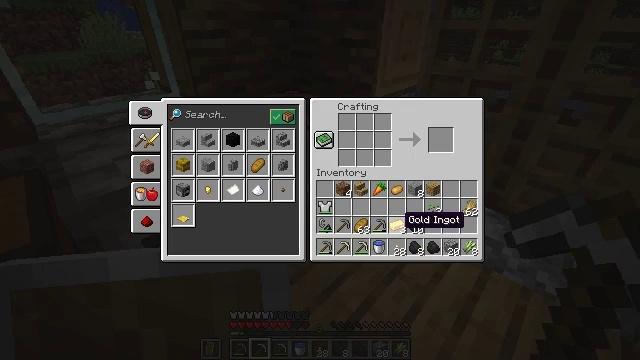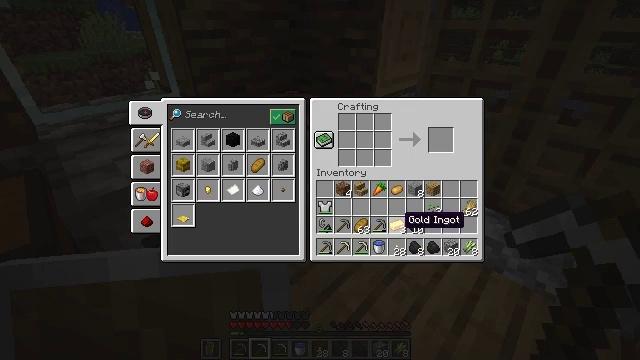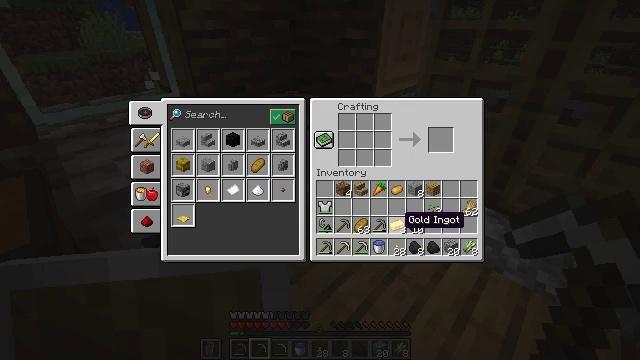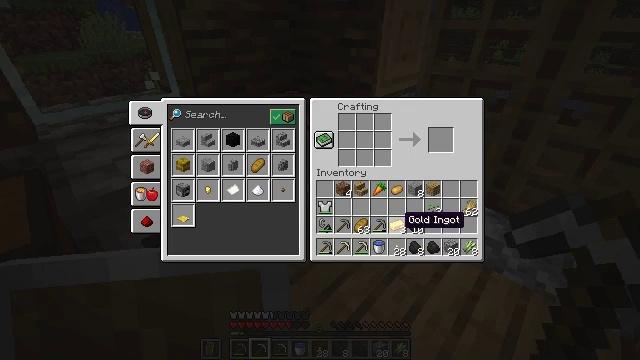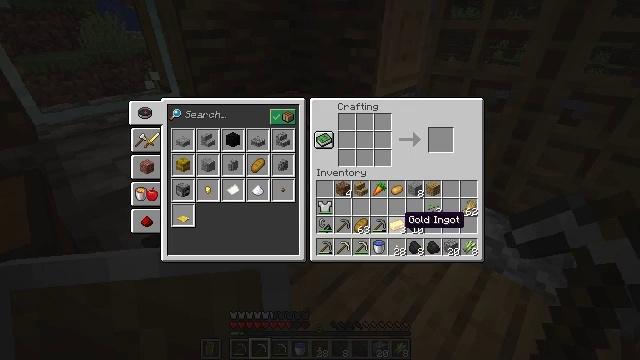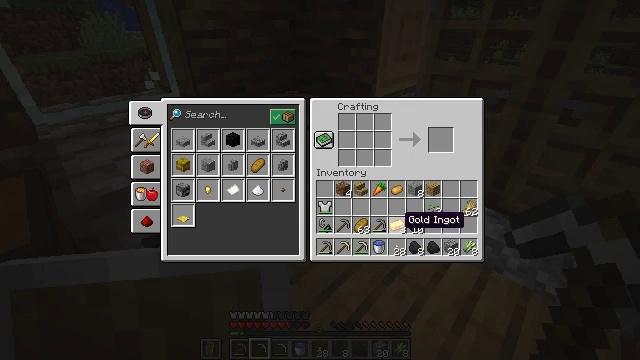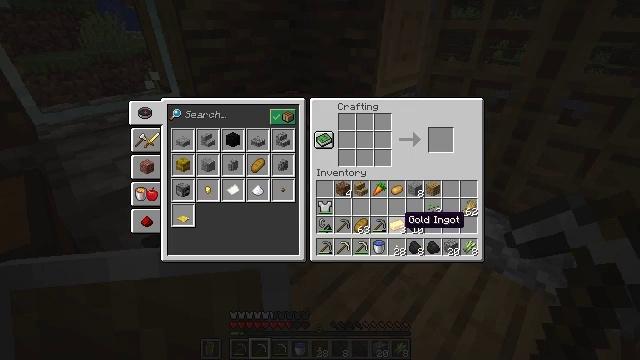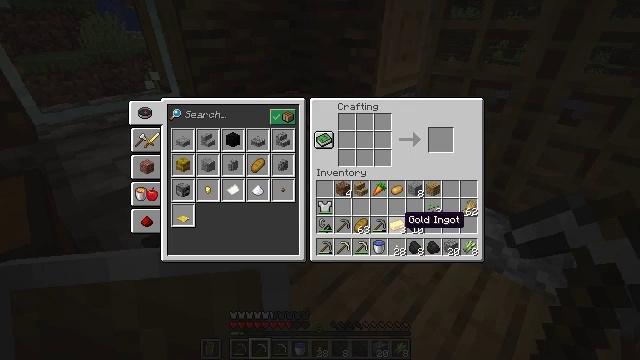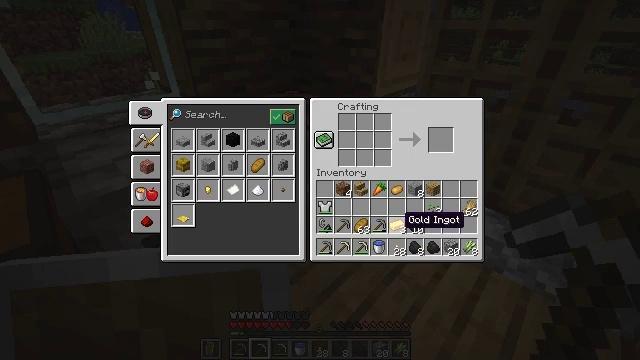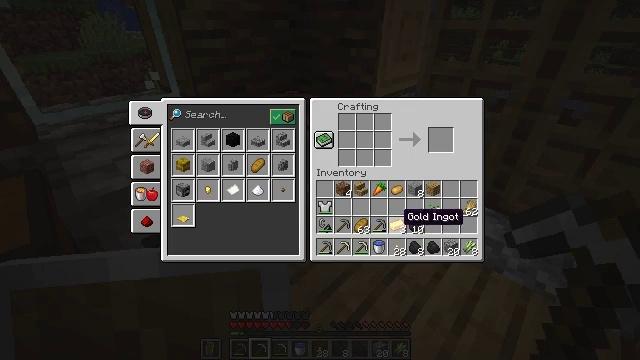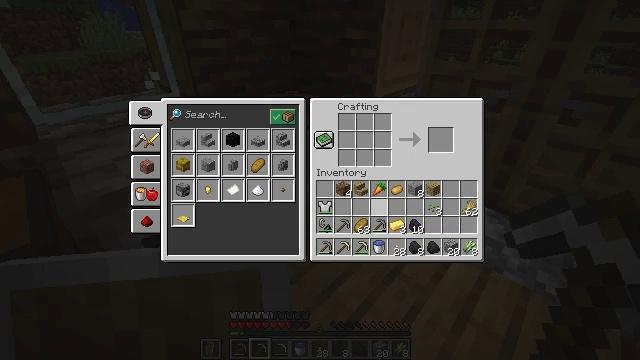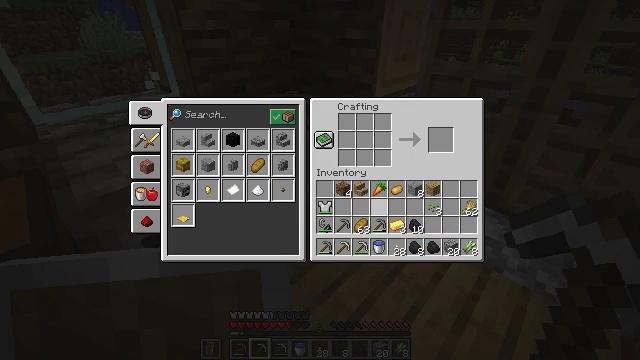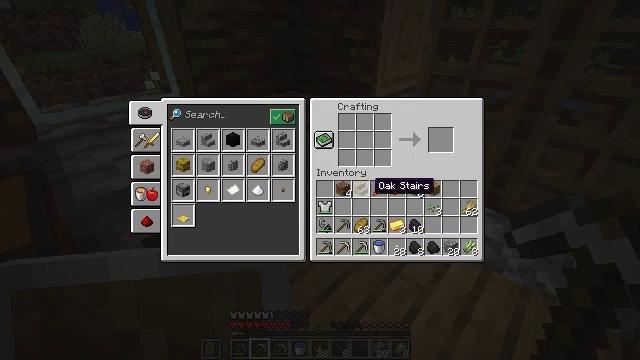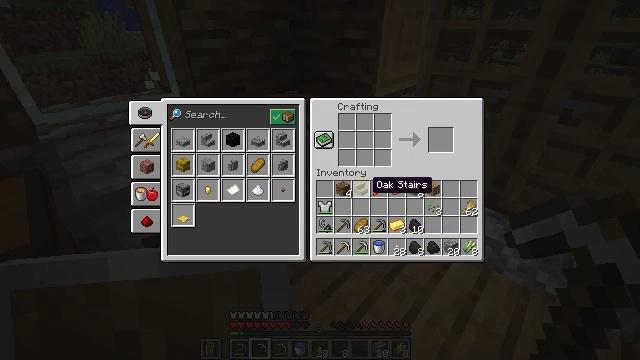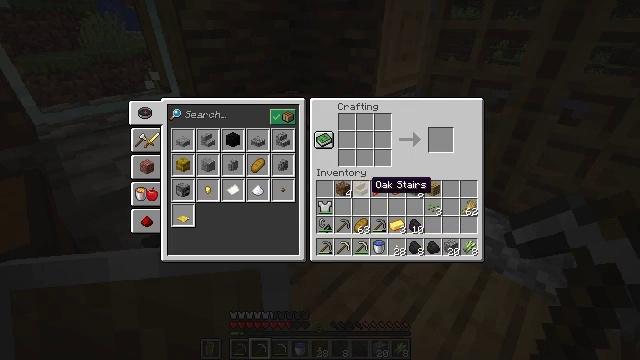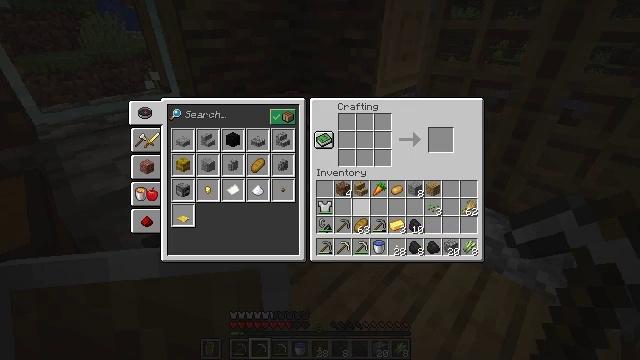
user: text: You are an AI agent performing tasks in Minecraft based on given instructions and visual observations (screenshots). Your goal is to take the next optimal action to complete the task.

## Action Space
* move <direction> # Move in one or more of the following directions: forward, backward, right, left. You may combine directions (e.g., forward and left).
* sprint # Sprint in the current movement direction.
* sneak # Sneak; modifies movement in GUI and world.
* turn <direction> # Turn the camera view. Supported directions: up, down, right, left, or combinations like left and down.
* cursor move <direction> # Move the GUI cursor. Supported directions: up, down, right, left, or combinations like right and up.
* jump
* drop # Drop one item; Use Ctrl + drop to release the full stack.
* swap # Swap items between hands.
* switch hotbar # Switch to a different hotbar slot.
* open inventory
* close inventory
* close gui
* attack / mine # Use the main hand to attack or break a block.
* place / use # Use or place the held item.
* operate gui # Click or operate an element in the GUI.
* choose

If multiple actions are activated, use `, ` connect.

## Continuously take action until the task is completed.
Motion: motion action
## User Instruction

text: Break the stripped oak log.
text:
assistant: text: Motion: no_op
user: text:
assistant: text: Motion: no_op
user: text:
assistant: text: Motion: no_op
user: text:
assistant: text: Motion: no_op
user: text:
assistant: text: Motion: no_op
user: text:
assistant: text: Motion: no_op
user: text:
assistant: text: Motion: no_op
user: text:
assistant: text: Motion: no_op
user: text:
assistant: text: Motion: no_op
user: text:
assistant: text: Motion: turn left and up
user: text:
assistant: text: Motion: turn left and up
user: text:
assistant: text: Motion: turn left
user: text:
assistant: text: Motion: no_op
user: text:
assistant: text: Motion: no_op
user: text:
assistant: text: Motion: turn down
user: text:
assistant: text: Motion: turn down
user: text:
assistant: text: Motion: turn down
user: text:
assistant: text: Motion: no_op
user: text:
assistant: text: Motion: no_op
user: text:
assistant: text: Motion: turn down
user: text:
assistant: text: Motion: turn right
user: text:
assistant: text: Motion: turn right and up
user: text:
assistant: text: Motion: turn right and up
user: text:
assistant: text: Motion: turn up
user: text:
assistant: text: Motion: turn up
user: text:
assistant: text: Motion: no_op
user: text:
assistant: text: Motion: no_op
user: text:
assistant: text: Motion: turn left
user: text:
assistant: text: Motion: turn left
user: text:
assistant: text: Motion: turn left